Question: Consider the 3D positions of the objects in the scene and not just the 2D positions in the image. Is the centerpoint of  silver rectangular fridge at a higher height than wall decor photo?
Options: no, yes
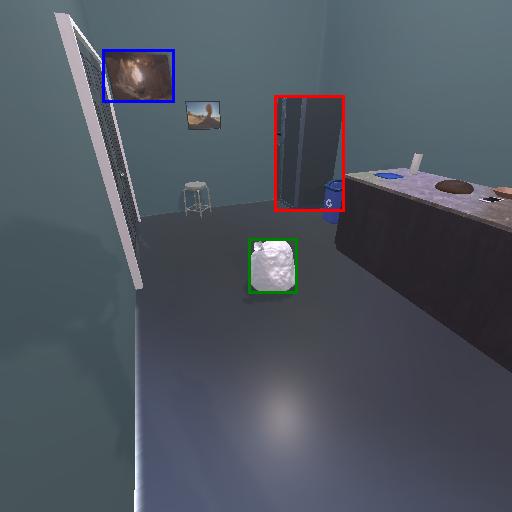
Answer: no